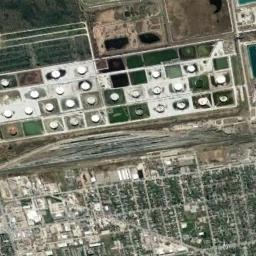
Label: storage_tank